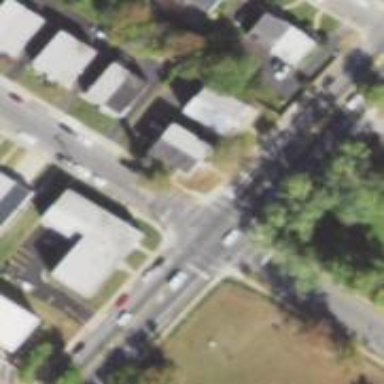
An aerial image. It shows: Marked road crossing.